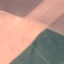
Land use / land cover: AnnualCrop